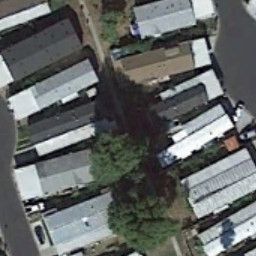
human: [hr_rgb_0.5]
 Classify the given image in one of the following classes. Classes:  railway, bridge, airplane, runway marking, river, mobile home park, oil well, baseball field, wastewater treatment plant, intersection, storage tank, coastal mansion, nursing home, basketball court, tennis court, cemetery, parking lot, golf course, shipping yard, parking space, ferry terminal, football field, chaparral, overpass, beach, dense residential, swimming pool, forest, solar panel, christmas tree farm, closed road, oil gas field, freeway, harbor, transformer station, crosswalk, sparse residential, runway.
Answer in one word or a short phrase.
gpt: mobile home park